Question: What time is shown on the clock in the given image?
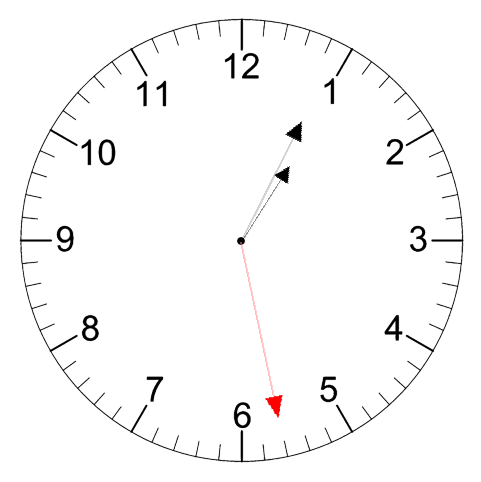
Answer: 01:04:28